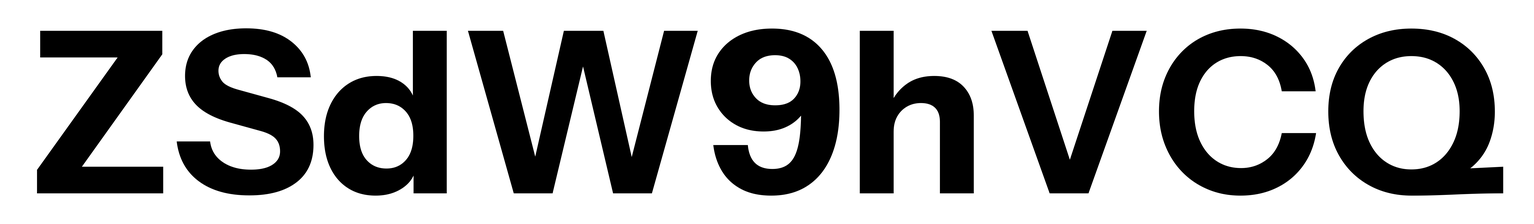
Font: InstrumentSans_Bold